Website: crate-barrel
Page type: account-selection
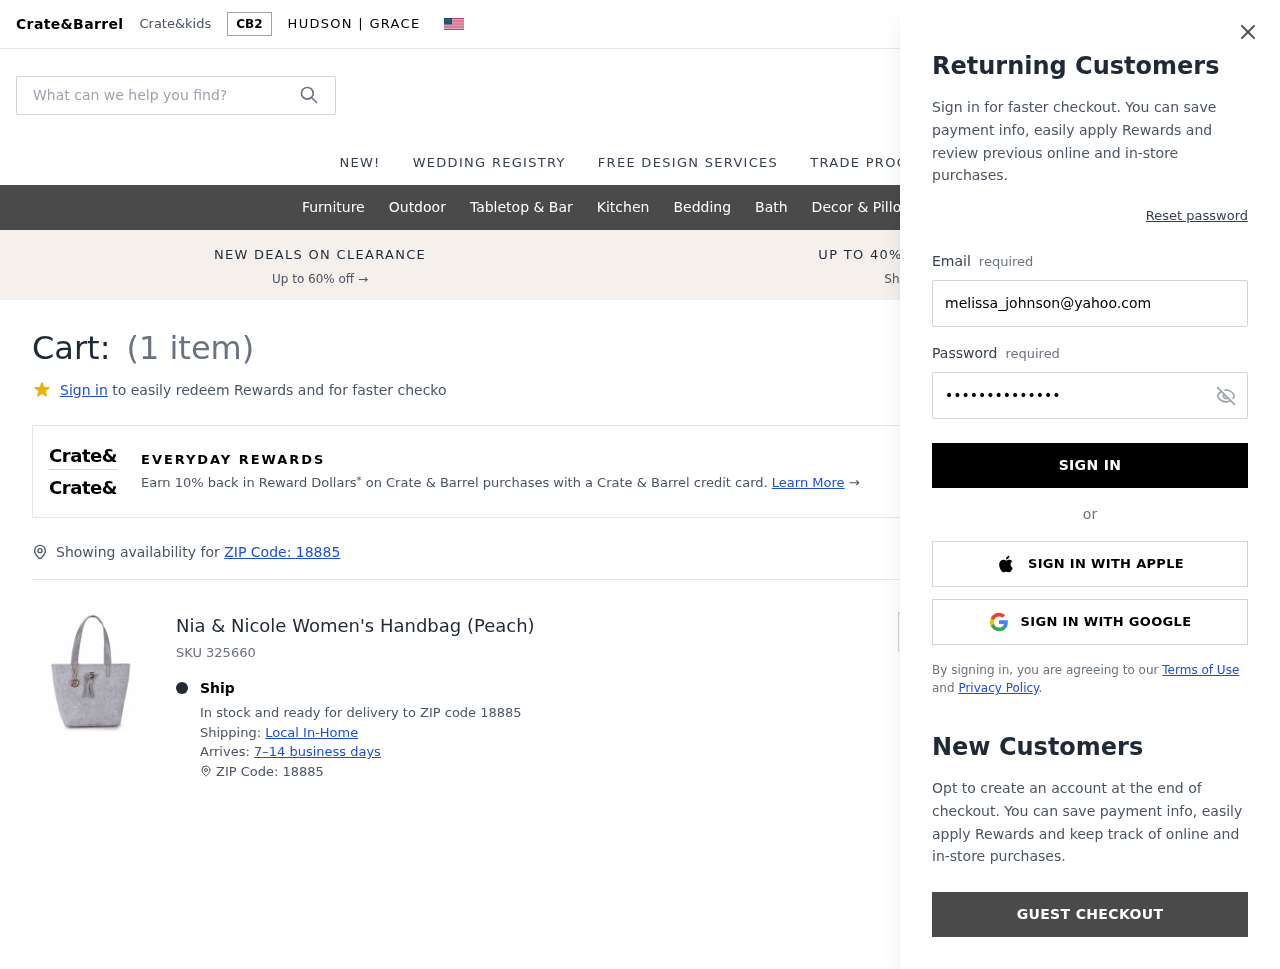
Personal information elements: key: PII_EMAIL
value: melissa_johnson@yahoo.com
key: PII_POSTCODE
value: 18885
Product elements: key: PRODUCT1_NAME
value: Nia & Nicole Women's Handbag (Peach)
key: PRODUCT1_QUANTITY
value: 1
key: PRODUCT1_SKU
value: SKU 325660
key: PRODUCT1_ORIGINAL_PRICE
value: $35.99
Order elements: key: ORDER_NUM_ITEMS
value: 1
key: ORDER_SUBTOTAL
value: $28.79
Search elements: key: HEADER_SEARCH
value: What can we help you find?